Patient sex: M
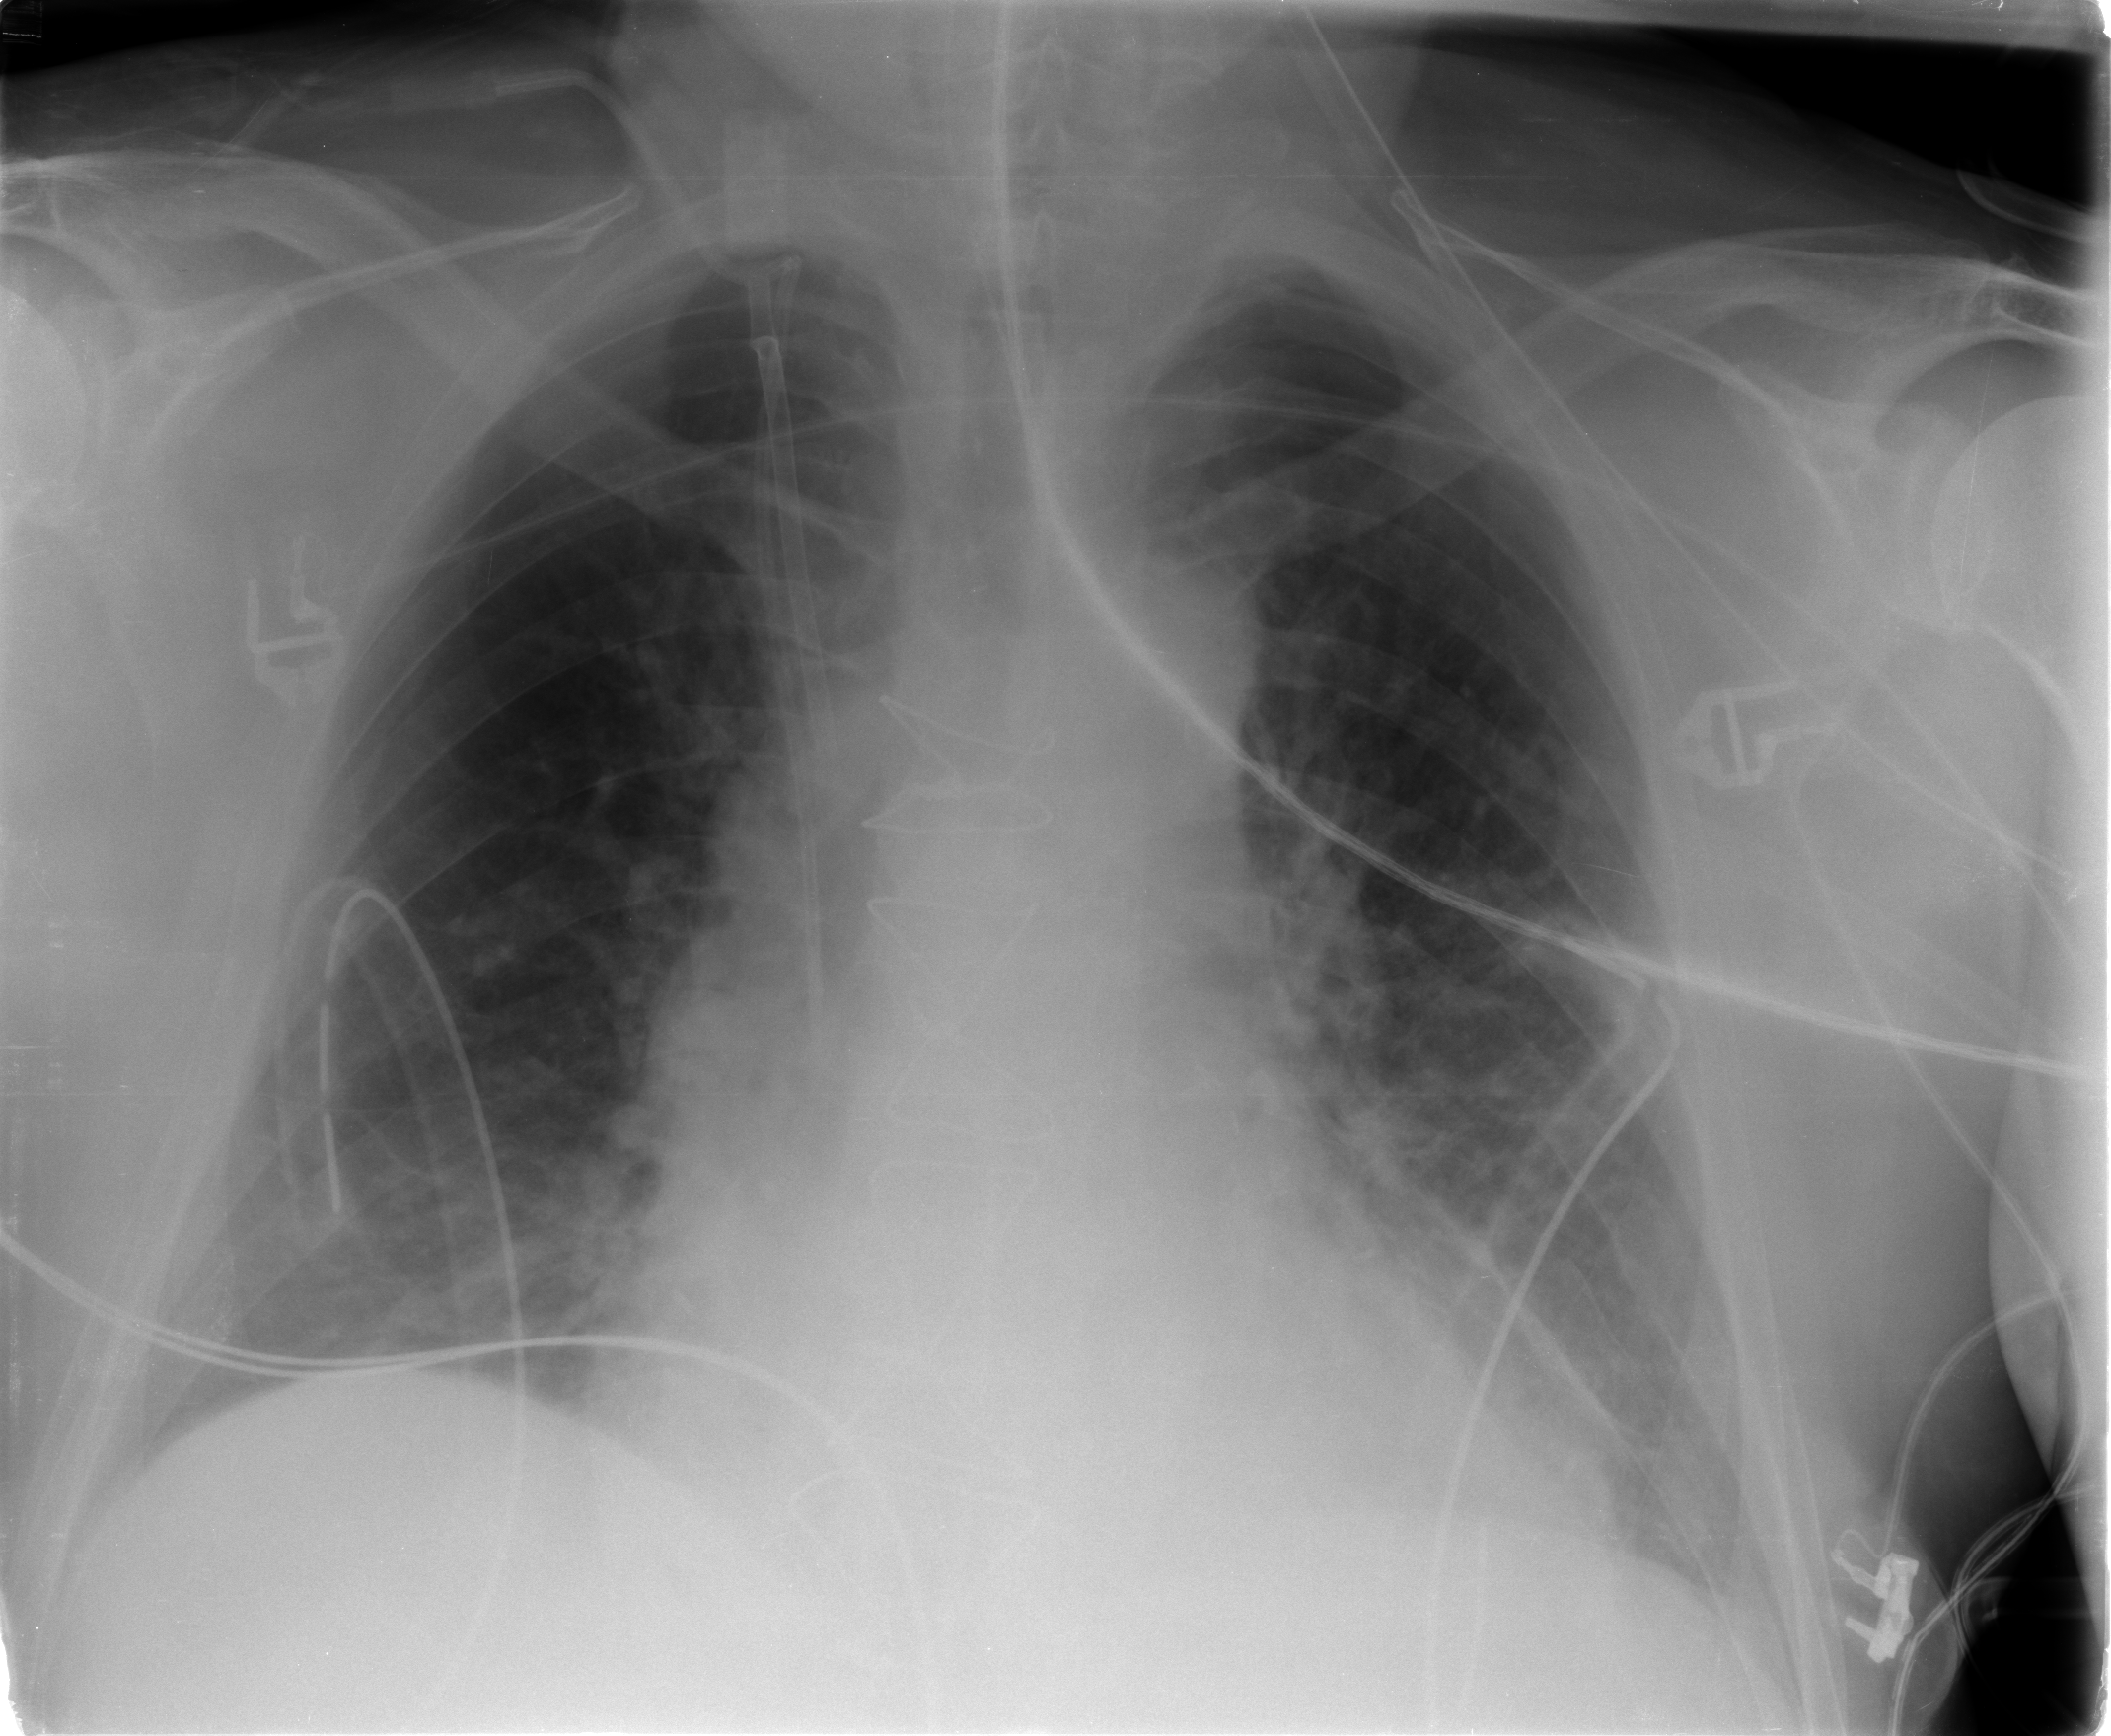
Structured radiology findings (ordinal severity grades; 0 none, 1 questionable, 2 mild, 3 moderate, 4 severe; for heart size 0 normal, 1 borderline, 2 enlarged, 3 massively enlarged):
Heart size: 2
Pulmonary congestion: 0
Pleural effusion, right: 0
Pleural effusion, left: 0
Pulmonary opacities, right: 0
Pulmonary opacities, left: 0
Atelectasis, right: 2
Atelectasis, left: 2